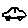
Label: car